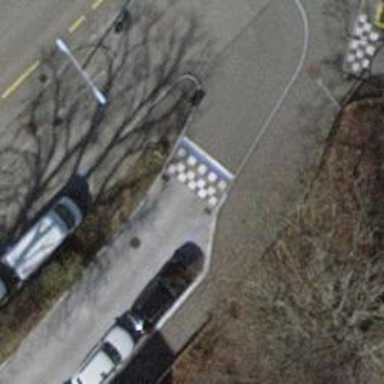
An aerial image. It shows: Bump for traffic calming.